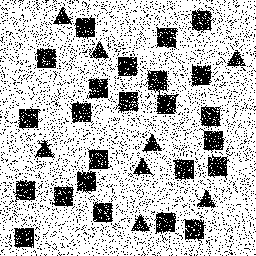
Squares: 24
Triangles: 8
Stars: 0
Total shapes: 32